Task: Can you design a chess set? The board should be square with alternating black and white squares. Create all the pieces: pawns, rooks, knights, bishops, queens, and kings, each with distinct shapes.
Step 1603:
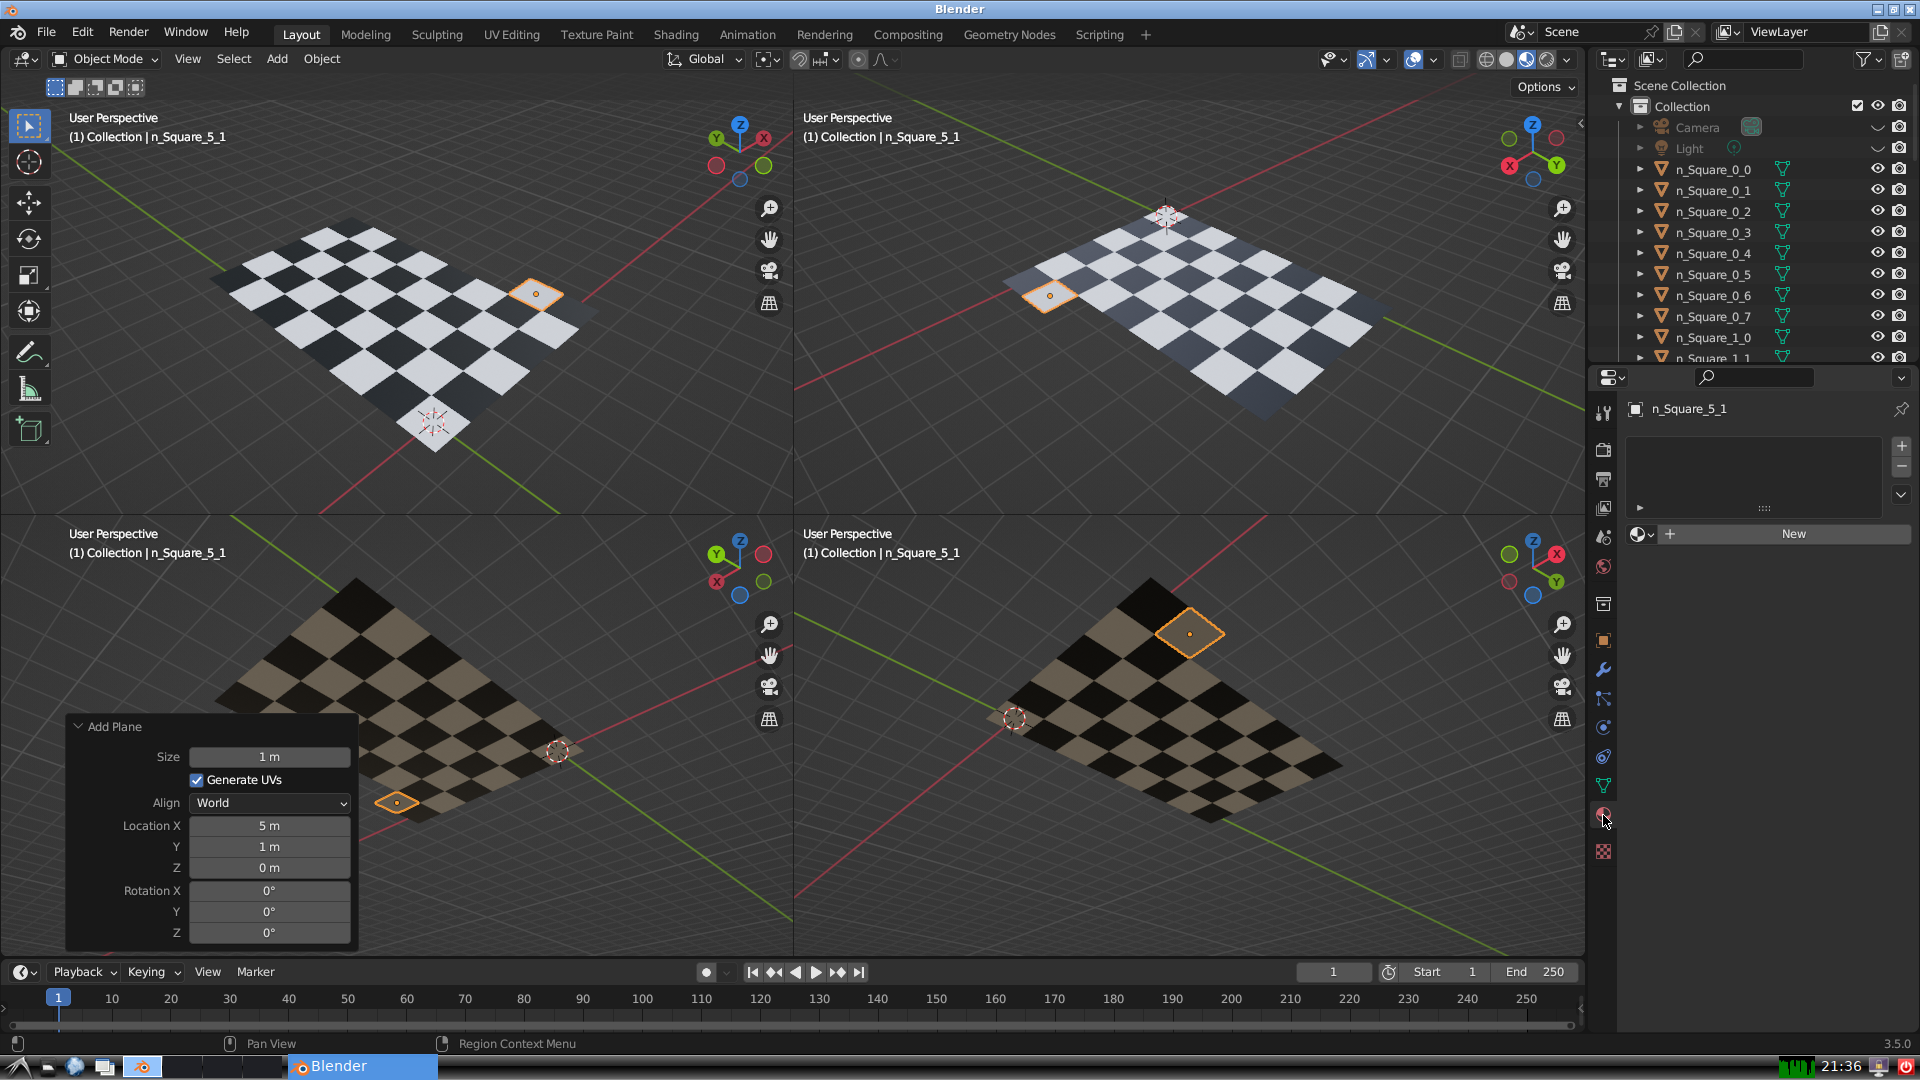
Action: {"mouse_move": [1636, 534]}